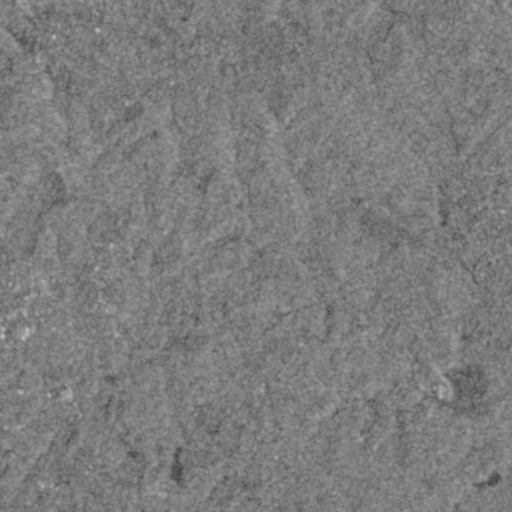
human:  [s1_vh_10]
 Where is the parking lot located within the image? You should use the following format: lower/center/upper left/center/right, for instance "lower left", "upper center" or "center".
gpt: The parking lot is located in the upper left of the image.
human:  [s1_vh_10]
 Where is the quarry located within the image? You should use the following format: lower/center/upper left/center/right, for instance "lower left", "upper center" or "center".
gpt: The quarry is located in the lower right of the image.
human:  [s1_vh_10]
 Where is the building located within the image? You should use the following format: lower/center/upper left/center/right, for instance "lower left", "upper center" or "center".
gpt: There is no building in the image.

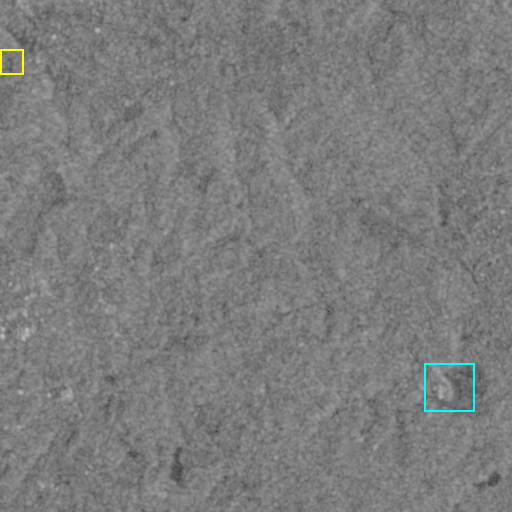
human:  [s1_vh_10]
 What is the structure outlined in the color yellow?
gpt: The structure outlined in yellow is a park.
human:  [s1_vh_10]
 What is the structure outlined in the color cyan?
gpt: The structure outlined in cyan is a quarry.
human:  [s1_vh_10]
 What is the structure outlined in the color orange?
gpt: There is no orange outline.